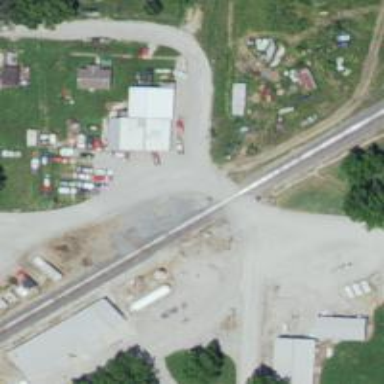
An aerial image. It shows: Level crossing along the railway.